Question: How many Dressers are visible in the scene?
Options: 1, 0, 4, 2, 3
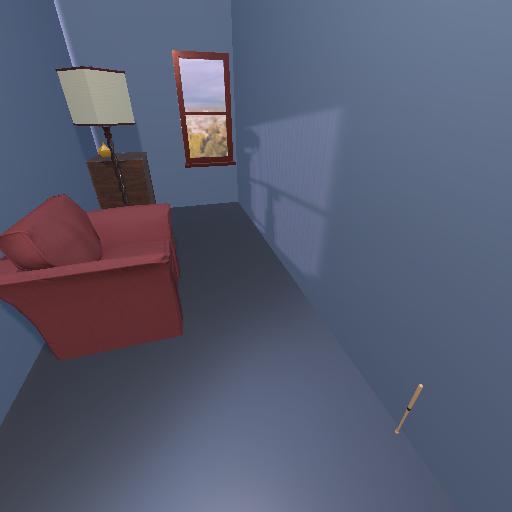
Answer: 1